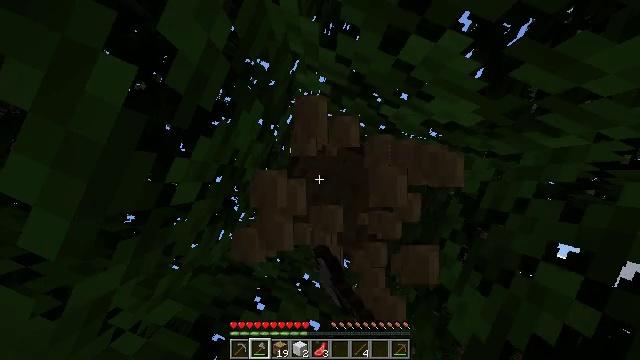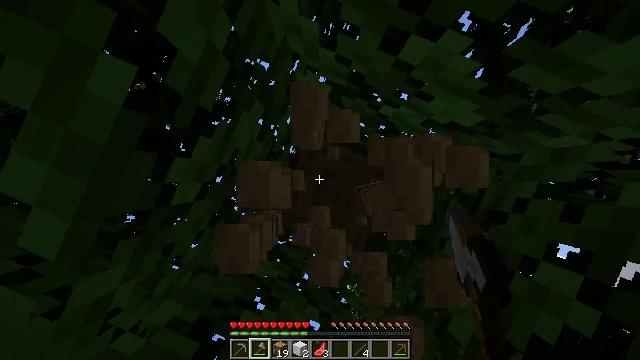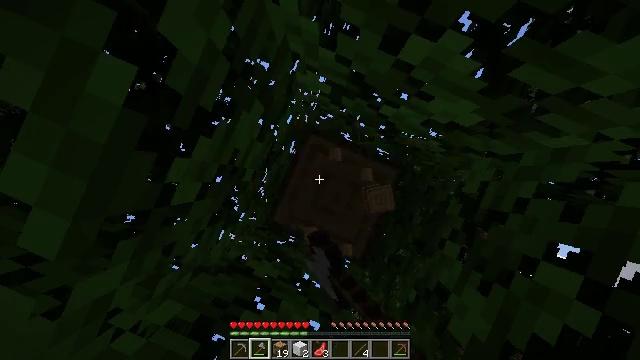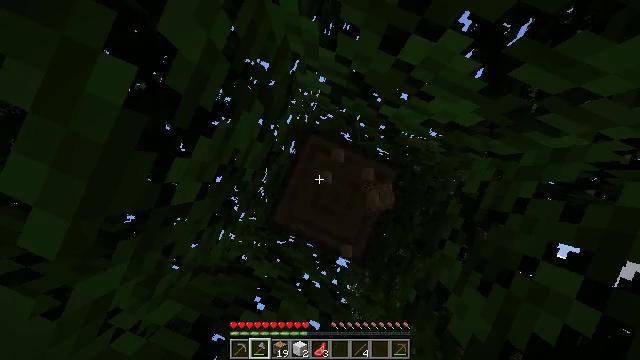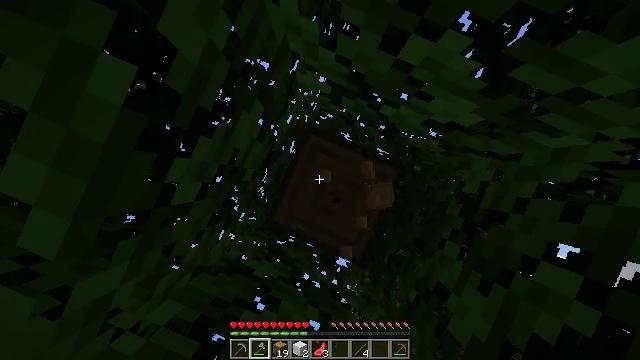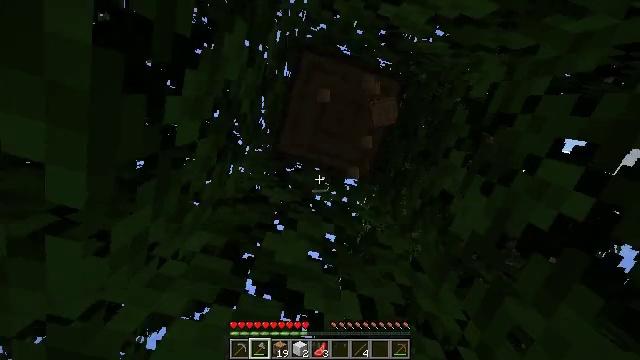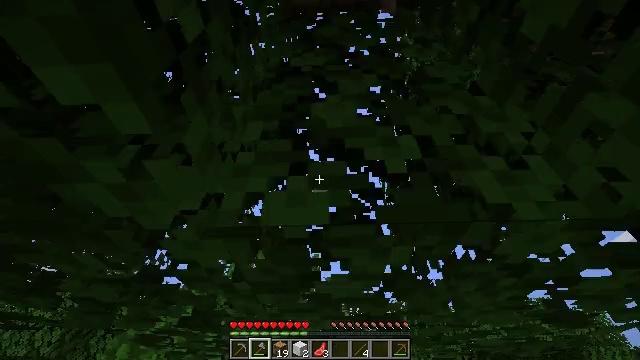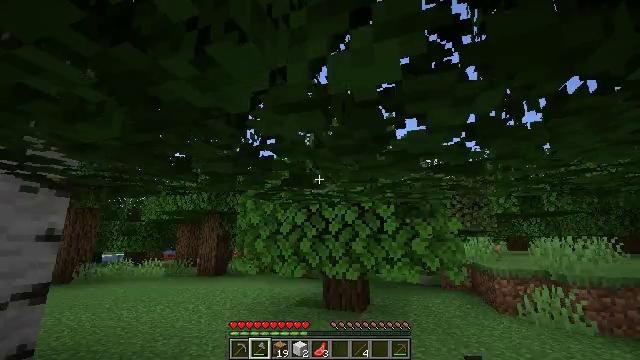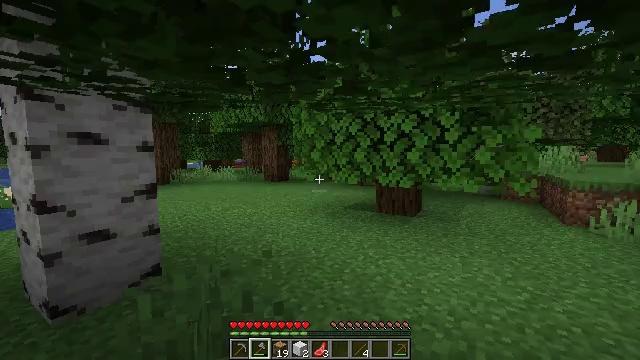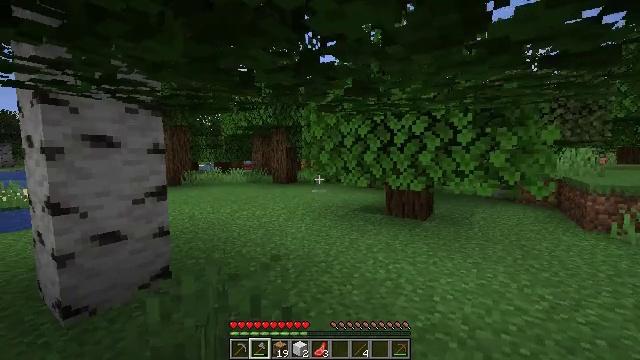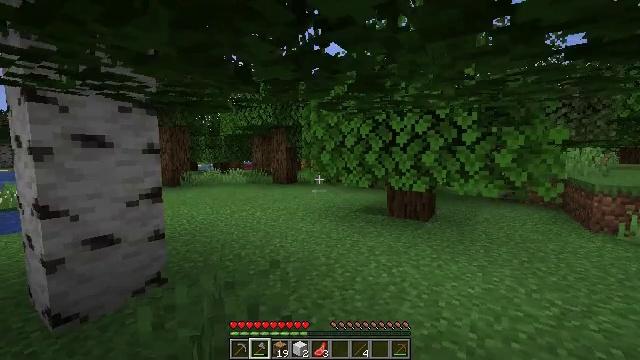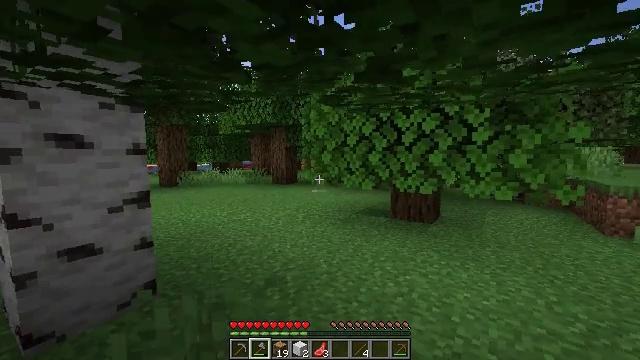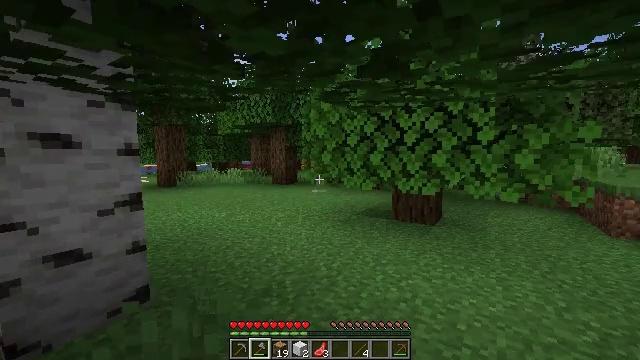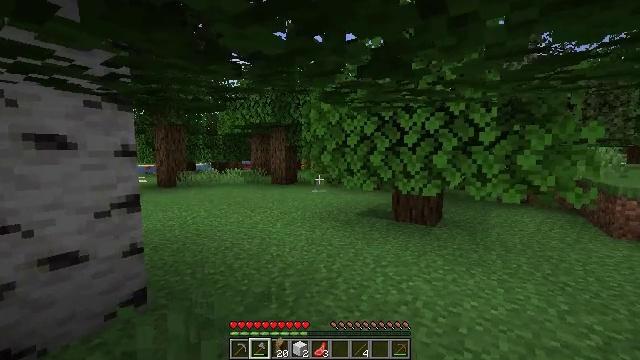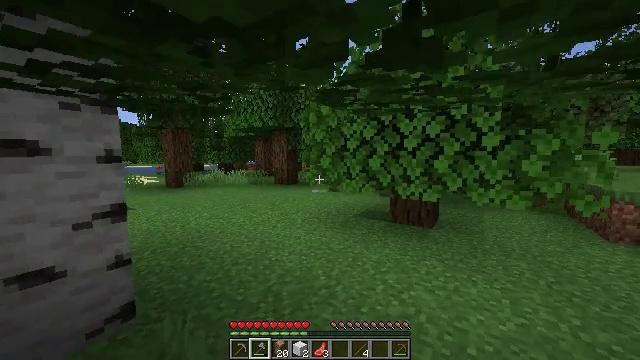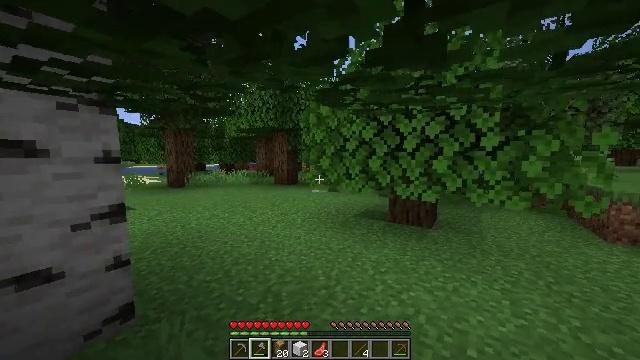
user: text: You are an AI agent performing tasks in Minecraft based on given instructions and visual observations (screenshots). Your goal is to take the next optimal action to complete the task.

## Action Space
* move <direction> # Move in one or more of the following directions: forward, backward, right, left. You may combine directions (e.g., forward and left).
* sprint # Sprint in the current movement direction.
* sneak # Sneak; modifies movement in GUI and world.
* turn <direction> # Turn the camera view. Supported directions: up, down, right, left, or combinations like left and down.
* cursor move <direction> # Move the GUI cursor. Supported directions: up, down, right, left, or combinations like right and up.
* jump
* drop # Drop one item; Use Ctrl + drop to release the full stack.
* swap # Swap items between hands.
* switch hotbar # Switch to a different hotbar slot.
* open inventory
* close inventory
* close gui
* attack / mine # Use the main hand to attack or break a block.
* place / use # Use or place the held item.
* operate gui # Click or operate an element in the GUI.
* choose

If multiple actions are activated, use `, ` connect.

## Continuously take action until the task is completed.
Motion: motion action
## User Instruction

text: Gather oak leaves by attacking.
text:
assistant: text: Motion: attack / mine
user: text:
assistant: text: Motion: attack / mine
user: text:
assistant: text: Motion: attack / mine
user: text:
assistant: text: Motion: attack / mine
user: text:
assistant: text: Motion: turn left and down
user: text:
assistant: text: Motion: turn left and down
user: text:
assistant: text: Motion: turn left and down
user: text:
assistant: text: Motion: turn left and down
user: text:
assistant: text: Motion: move forward, turn left
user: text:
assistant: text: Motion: move forward
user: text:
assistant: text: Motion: move forward
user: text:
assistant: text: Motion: no_op
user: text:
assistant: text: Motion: move forward
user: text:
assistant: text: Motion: move forward
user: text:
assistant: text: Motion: move forward
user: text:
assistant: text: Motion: move forward
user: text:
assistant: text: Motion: move forward
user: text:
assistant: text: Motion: move forward
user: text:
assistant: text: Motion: move forward, turn left
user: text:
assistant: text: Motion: move forward, turn left and down
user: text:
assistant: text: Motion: move forward, turn left and down
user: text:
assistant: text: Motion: move forward, turn left
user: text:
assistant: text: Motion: move forward
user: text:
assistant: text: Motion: move forward, jump
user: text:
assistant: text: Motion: move forward, jump
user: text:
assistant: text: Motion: move forward, jump
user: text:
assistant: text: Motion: move forward, jump
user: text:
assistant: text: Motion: move forward
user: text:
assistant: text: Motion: move forward
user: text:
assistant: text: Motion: move forward